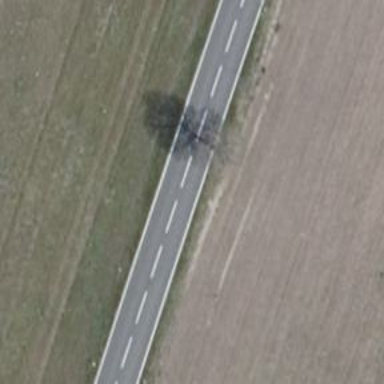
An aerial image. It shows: Deciduous tree with broadleaved leaves.